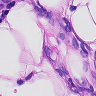
Metastatic tissue present: yes